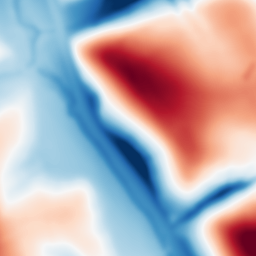
Category: multiscale
Decomposition family: dog
Decomposition parameters: sigma_low: 3
sigma_high: 50
Upsampling method: quadratic
Upsampling parameters: scale: 4
Upsampling scale: 4